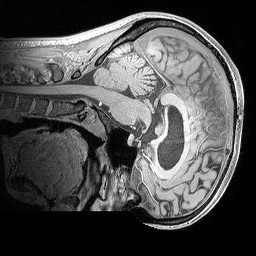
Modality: MP2RAGE
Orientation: sagittal
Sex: female
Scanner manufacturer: siemens
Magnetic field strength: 3 T
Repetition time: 5 s
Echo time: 0.00292 s